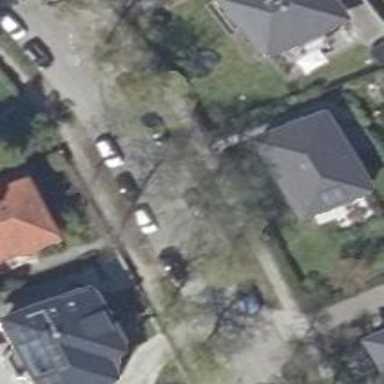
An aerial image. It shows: Residential road with sidewalks on both sides.